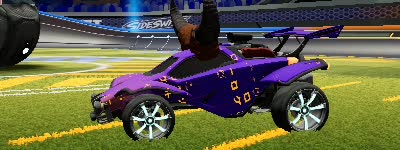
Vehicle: octane